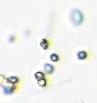
Label: Phaeocystis